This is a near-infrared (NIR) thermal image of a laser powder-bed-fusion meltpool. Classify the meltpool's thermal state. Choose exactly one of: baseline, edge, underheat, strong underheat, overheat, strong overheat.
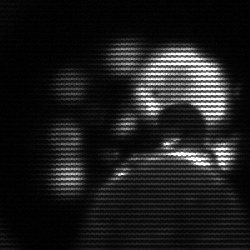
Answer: edge